Question: I got a really weird issue with a 'TabPane' that has its tab buttons on the left. The problem is only present during runtime of applications but not in the SceneBuilder (2.0) preview.
Every time the selected 'Tab' changes (either by user click or by changing the 'selectedIndex' via code) the tabs shift their position upwards and out of the viewport of the tab button area as you can see in the examplary picture below . The amount of pixels shifted seems to depend on the width of the 'TabPane' (the lower the width, the more it shifts) and most of the time the buttons in my 'TabPane' are shifted completely out of the viewport.
It is possible to get the tab buttons back to their normal position by focusing a different window or by scrolling upwards or downwards in the tab button area. Once they are back in their normal positions they're only shifted again when the selected tab changes again.
I tried to access the 'TabHeaderSkin' objects (style class "tab") that seem to be the only runtime objects in the 'TabPane' header area that change as result of the shifting. According to Scenic View, their 'localY' value changes. However, 'myTabPane.lookupAll(".tab")' finds nothing.
Except from that, there seems to be no possibility at all to access the auto scroll behavior or tab button positions or things like that.

Here's an MCVE-FXML
'''
<?import javafx.scene.control.*?>
<?import java.lang.*?>
<?import javafx.scene.layout.*?>
<HBox maxHeight="-Infinity" maxWidth="-Infinity" minHeight="-Infinity" minWidth="-Infinity" prefHeight="400.0" prefWidth="20.0" xmlns="http://javafx.com/javafx/8" xmlns:fx="http://javafx.com/fxml/1">
<children>
<TabPane side="LEFT" tabClosingPolicy="UNAVAILABLE">
<tabs>
<Tab text="Untitled Tab 1">
<content>
<AnchorPane minHeight="0.0" minWidth="0.0" prefHeight="180.0" prefWidth="200.0" />
</content>
</Tab>
<Tab text="Untitled Tab 2">
<content>
<AnchorPane minHeight="0.0" minWidth="0.0" prefHeight="180.0" prefWidth="200.0" />
</content>
</Tab>
<Tab text="Untitled Tab">
<content>
<AnchorPane minHeight="0.0" minWidth="0.0" prefHeight="180.0" prefWidth="200.0" />
</content>
</Tab>
<Tab text="Untitled Tab">
<content>
<AnchorPane minHeight="0.0" minWidth="0.0" prefHeight="180.0" prefWidth="200.0" />
</content>
</Tab>
</tabs>
</TabPane>
</children>
</HBox>
'''
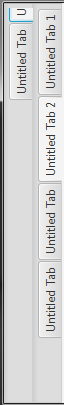
Answer: This looks like a <URL> affecting JavaFX 8u20. It appears to be fixed in the ea release of 8u40.